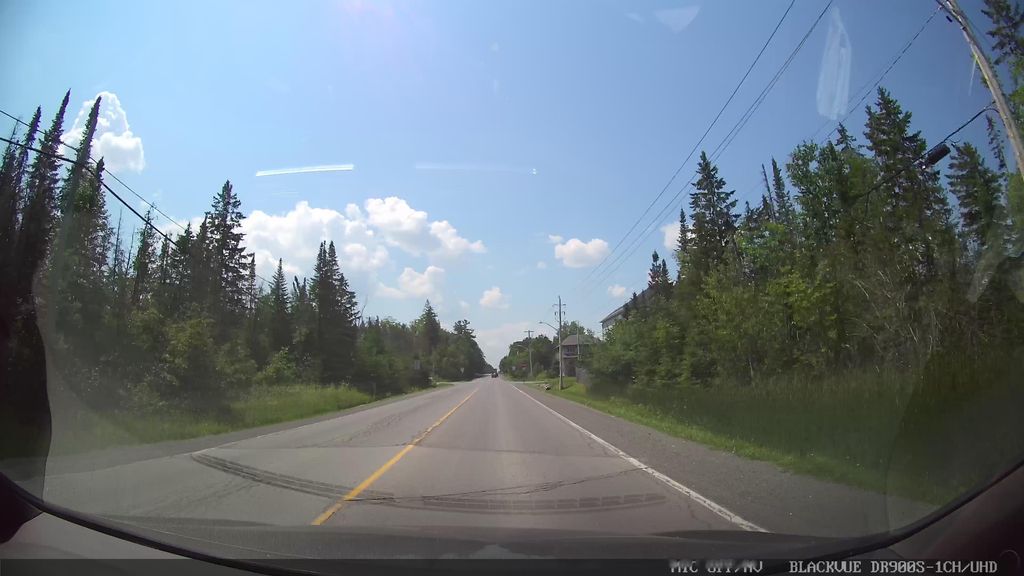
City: ottawa-gatineau